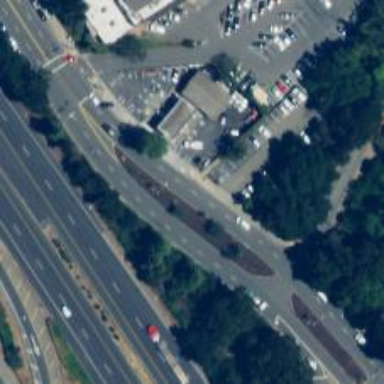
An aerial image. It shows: Tertiary road with shared cycleway.